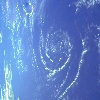
Label: water